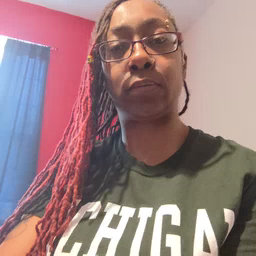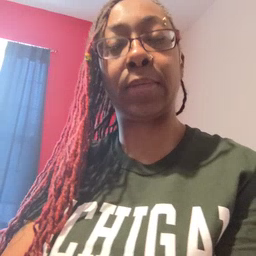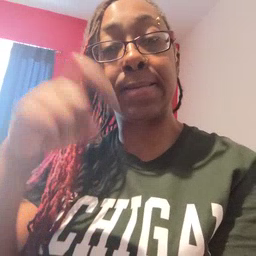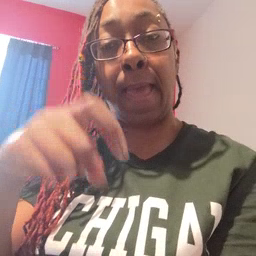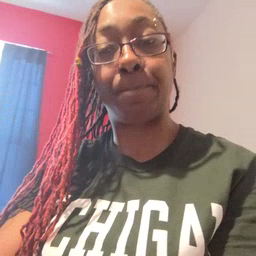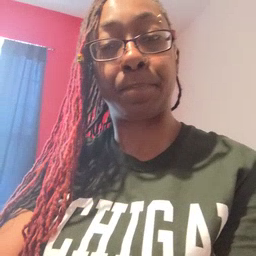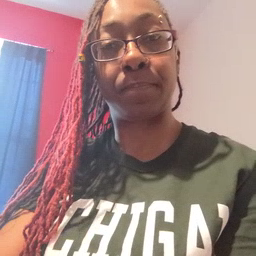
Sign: time